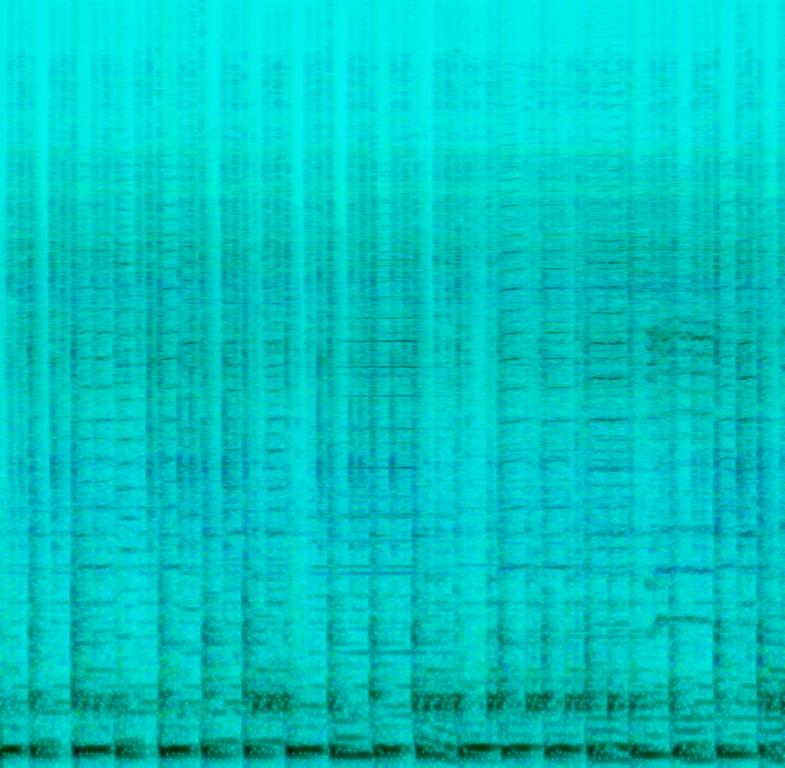
The song is an instrumental. The song is medium tempo with a percussionist practising Latin bass drums with a  drum stick to a music track with male vocals, trumpet harmony and other percussion. The audio quality is poor and boomy.